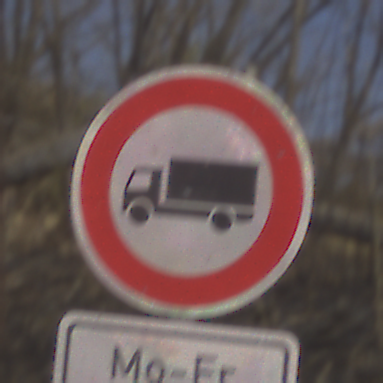
Verkehrszeichen: VerbotFuerKraftfahrzeugeUeberDreiKommaFuenfTonnen
Zusatzzeichen unten: ZeitangabenMitBeschraenkungAufWochentage2
Umgebung: Outdoor, Nature
Tageszeit: Midday
Wetter: Clear
Licht: Natural
Jahreszeit: NotSpecified
Kontrast: HighContrast